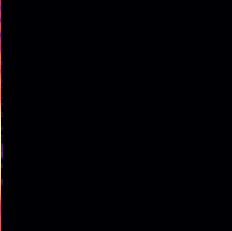
Sound class: Rain